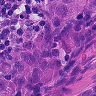
Metastatic tissue present: yes